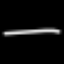
Label: line